Field crop: tomato
Growth stage: 1
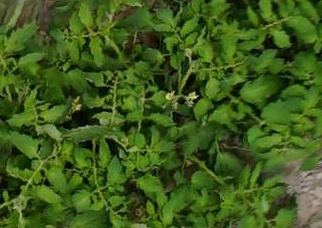
Species: tomato